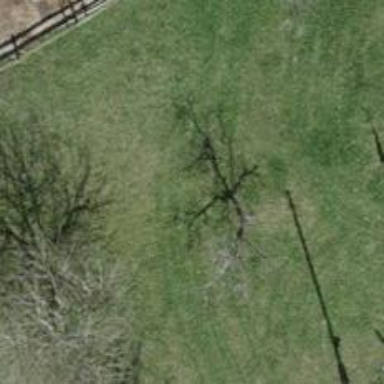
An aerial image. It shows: Urban area featuring tree as natural element.